Question: Following this post <URL> I build up my formula to select specific values from more columns but when I had a condition data start to be confused and not equal to what I selected. I started from this query which works perfectly on one column for each IF:
'''
=QUERY(Concerti!A1:AL; "SELECT * WHERE 1=1" &IF(A2="TUTTI";"";" AND E = '"&A2&"' ") &IF(E2="TUTTI";"";" AND H = '"&E2&"' ") &IF(F2="TUTTI";"";" AND B = "&F2&" "); 1)
'''
Then I wrote this query to select (and filter) the content in A4, E4 and F4 but it doesn't work correctly i.e. it keeps some data which doesn't exactly match with the values on A4, E4 and F4.
'''
=QUERY(Concerti!A1:AL; "SELECT * WHERE 1=1" &IF(A2="TUTTI";"";" AND E = '"&A2&"' ") &IF(E2="TUTTI";"";" AND H = '"&E2&"' ") &IF(F2="TUTTI";"";" AND B = "&F2&" ") &IF(A4="TUTTI";"";" AND I = ('"&A$4&"') OR (K='"&A$4&"' OR M='"&A$4&"' OR O='"&A$4&"' OR Q='"&A$4&"' OR S='"&A$4&"') ") &IF(E4="TUTTI";"";" AND J = ('"&E$4&"') OR (L='"&E$4&"' OR N='"&E$4&"' OR P='"&E$4&"' OR R='"&E$4&"' OR T='"&E$4&"') ") &IF(F4="TUTTI";"";" AND Y = ('"&F$4&"') OR (AA='"&F$4&"' OR AC='"&F$4&"' OR AE='"&F$4&"' OR AG='"&F$4&"' OR AI='"&E$4&"') "); 1)
'''
Where is my mistake? Thank you so much in advance!!! I post a screenshot of the project:
[
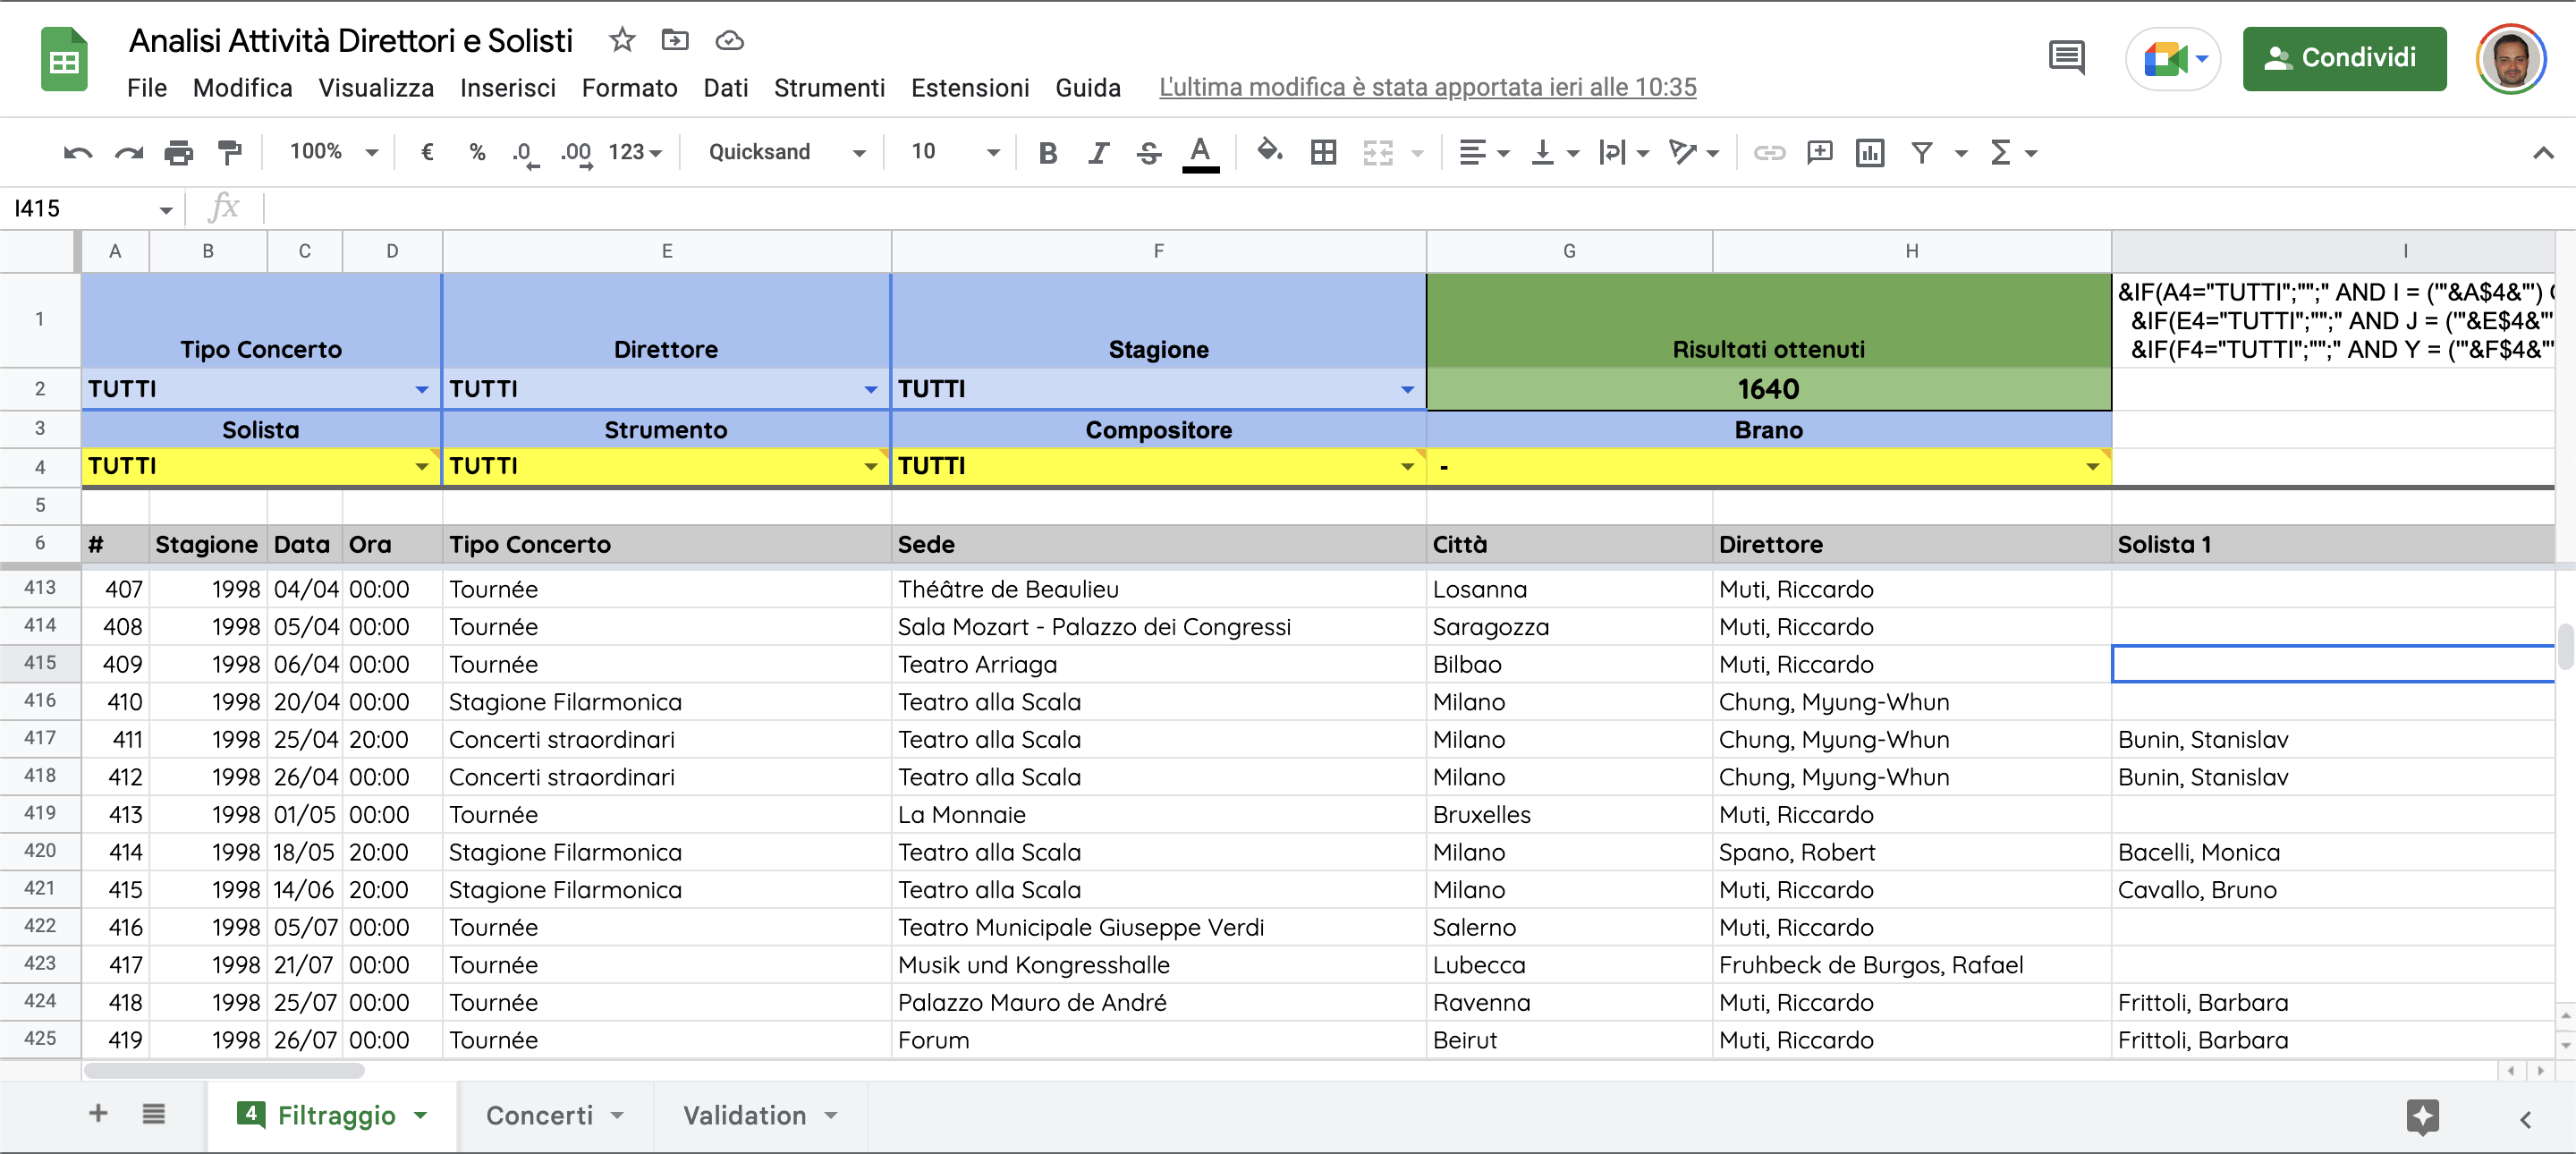
Answer: try:
'''
=QUERY(Concerti!A1:AL; "where 1=1"&
IF(A2="TUTTI";;" and E = '"&A2&"'")&
IF(E2="TUTTI";;" and H = '"&E2&"'")&
IF(F2="TUTTI";;" and B = "&F2&" ")&
IF(A4="TUTTI";;" and (I = '"&A$4&"'
or K = '"&A$4&"'
or M = '"&A$4&"'
or O = '"&A$4&"'
or Q = '"&A$4&"'
or S = '"&A$4&"')")&
IF(E4="TUTTI";;" and (J = '"&E$4&"'
or L = '"&E$4&"'
or N = '"&E$4&"'
or P = '"&E$4&"'
or R = '"&E$4&"'
or T = '"&E$4&"')")&
IF(F4="TUTTI";;" and (Y = '"&F$4&"'
or AA= '"&F$4&"'
or AC= '"&F$4&"'
or AE= '"&F$4&"'
or AG= '"&F$4&"'
or AI= '"&E$4&"')"); 1)
'''